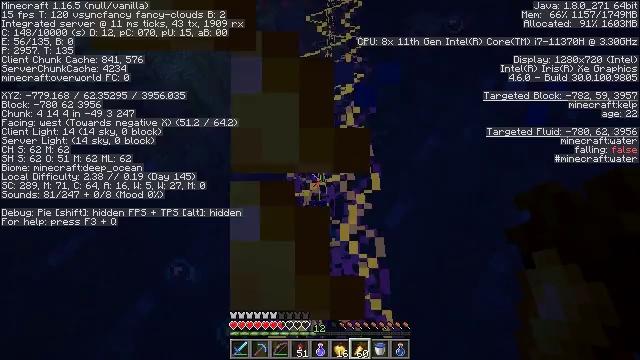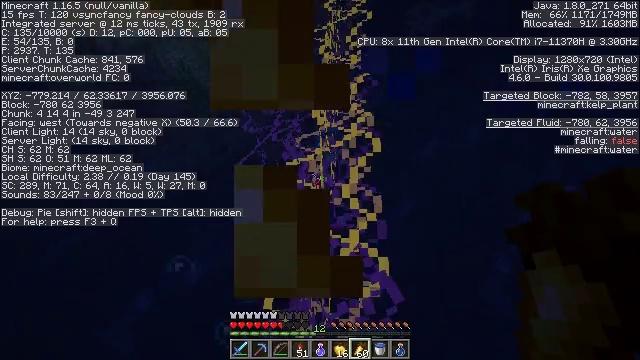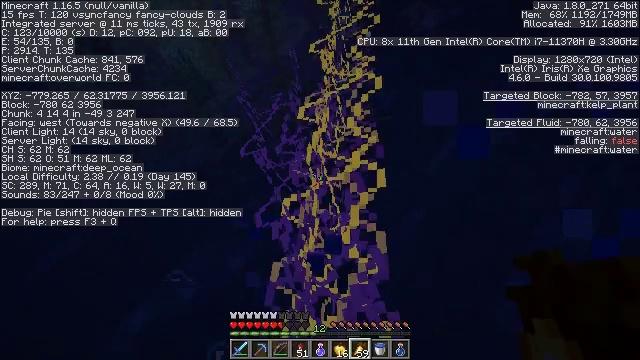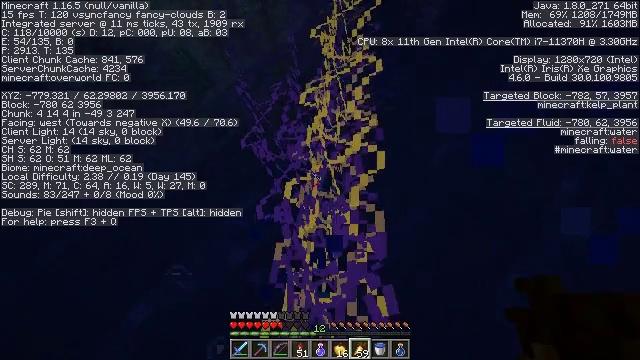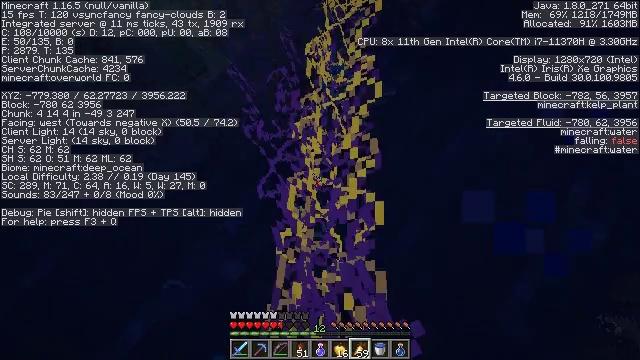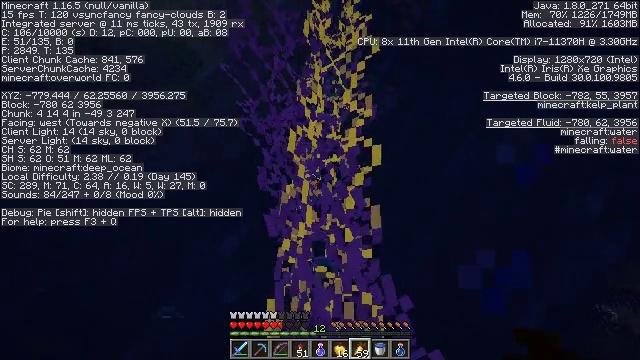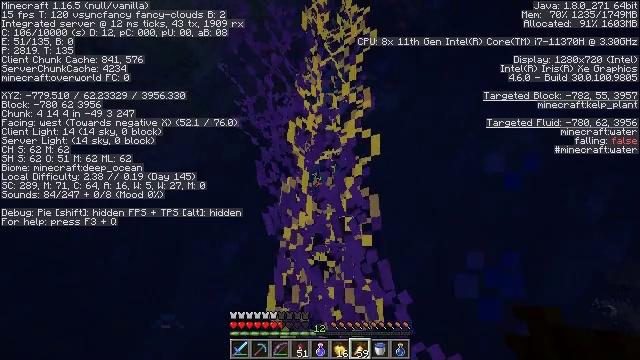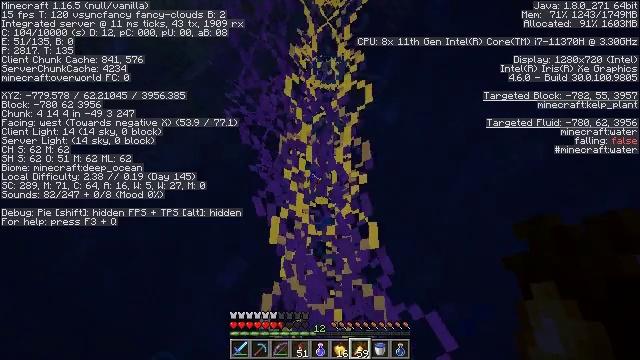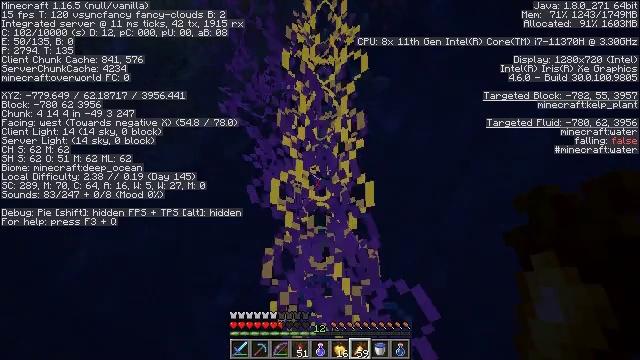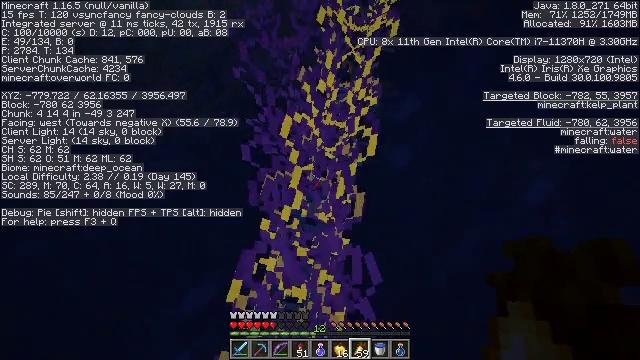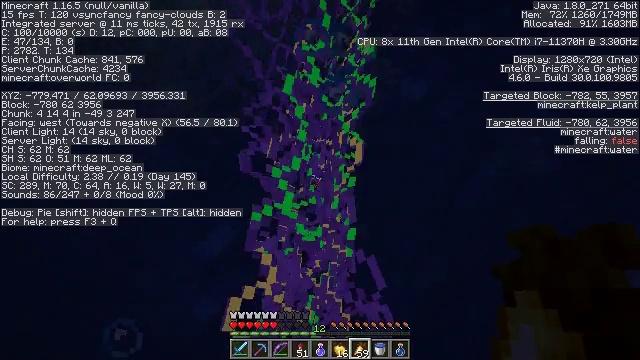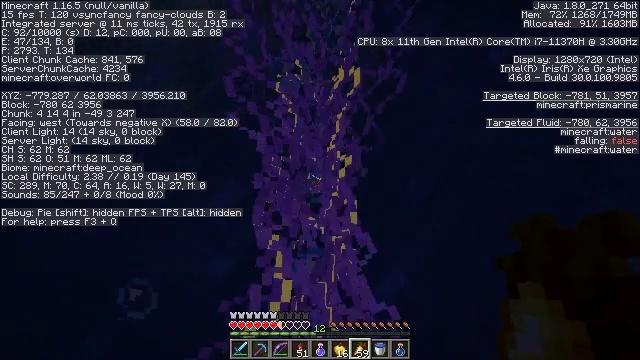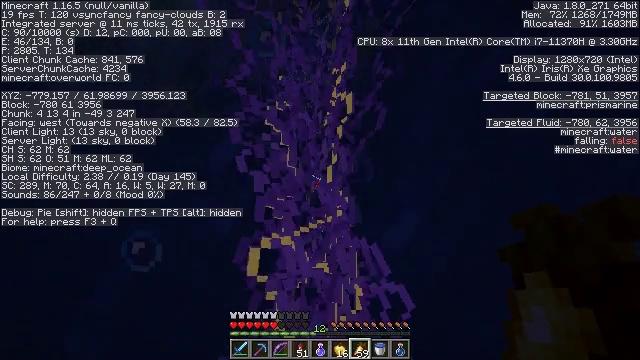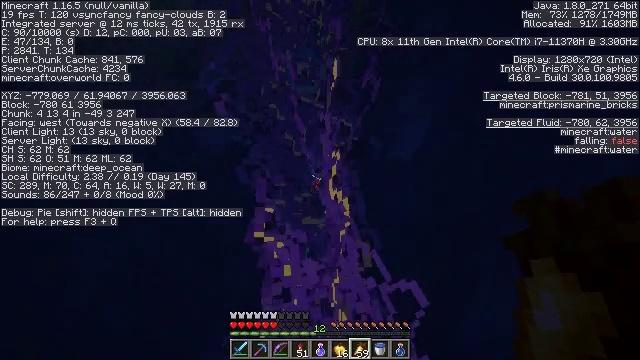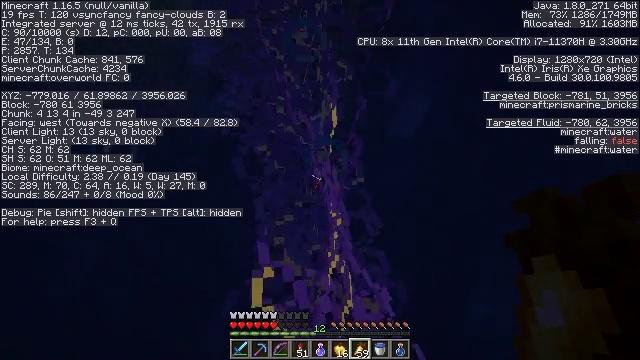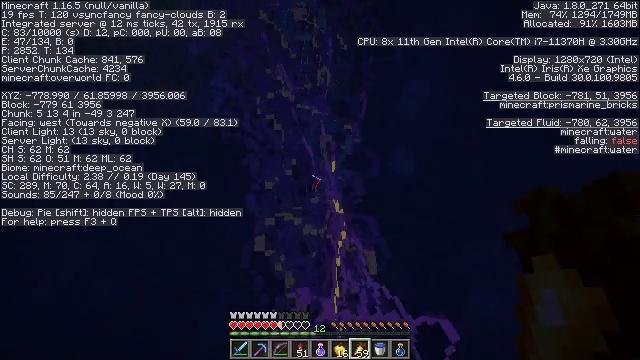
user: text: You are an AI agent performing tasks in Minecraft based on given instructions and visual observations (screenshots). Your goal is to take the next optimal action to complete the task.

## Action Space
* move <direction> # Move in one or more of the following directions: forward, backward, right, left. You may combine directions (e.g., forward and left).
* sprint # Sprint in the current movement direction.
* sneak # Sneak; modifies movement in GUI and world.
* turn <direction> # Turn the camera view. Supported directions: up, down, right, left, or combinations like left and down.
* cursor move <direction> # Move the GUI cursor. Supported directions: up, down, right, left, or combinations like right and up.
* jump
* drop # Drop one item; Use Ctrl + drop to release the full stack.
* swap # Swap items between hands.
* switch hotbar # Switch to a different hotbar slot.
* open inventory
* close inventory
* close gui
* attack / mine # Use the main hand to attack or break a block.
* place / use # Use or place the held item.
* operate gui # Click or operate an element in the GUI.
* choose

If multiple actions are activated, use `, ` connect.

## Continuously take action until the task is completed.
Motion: motion action
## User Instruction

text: Mine the kelp plant underwater.
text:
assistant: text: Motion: move forward, sprint, turn down
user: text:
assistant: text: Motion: move forward, sprint, turn down
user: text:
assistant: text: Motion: move forward, sprint, turn down
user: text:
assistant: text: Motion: move forward, sprint, turn down
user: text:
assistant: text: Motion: move forward, sprint, turn right and down
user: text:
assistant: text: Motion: move forward, sprint
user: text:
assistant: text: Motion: move forward, sprint, turn right and down
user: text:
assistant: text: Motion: move forward, sprint
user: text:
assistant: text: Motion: move forward, sprint
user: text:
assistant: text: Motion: move forward, sprint, turn down
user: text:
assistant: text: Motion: move forward, sprint, turn right and down
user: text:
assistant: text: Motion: move forward, sprint
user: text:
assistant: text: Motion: move forward, sprint
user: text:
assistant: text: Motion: move forward, sprint
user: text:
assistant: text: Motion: move forward, sprint
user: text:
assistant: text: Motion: move forward, sprint, turn right and down
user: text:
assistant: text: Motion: move forward, sprint, turn right and down
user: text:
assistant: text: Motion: move forward and move right, sprint, turn right and down
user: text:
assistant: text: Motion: move forward and move right, sprint, turn right
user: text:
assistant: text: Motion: move forward and move right, sprint, turn right
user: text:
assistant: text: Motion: move forward and move right, sprint, turn right
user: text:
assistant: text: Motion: move forward and move right, sprint, turn right
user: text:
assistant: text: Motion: move forward and move right, sprint
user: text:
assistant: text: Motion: move forward and move right, sprint
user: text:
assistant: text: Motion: move forward, sprint
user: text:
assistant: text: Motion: move forward, sprint
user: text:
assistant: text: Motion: move forward, sprint
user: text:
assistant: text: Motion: move forward, sprint
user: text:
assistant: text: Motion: move forward, sprint, turn left
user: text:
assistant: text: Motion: move forward, sprint